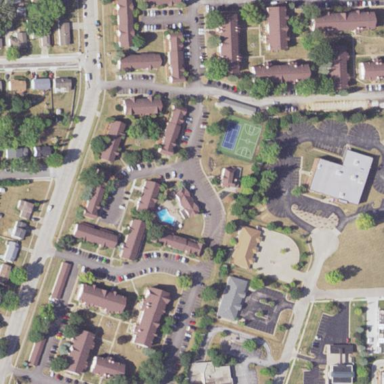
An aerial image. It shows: Residential area within neighborhood.